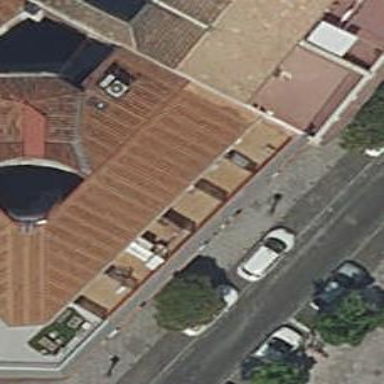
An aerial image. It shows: Nightclub.